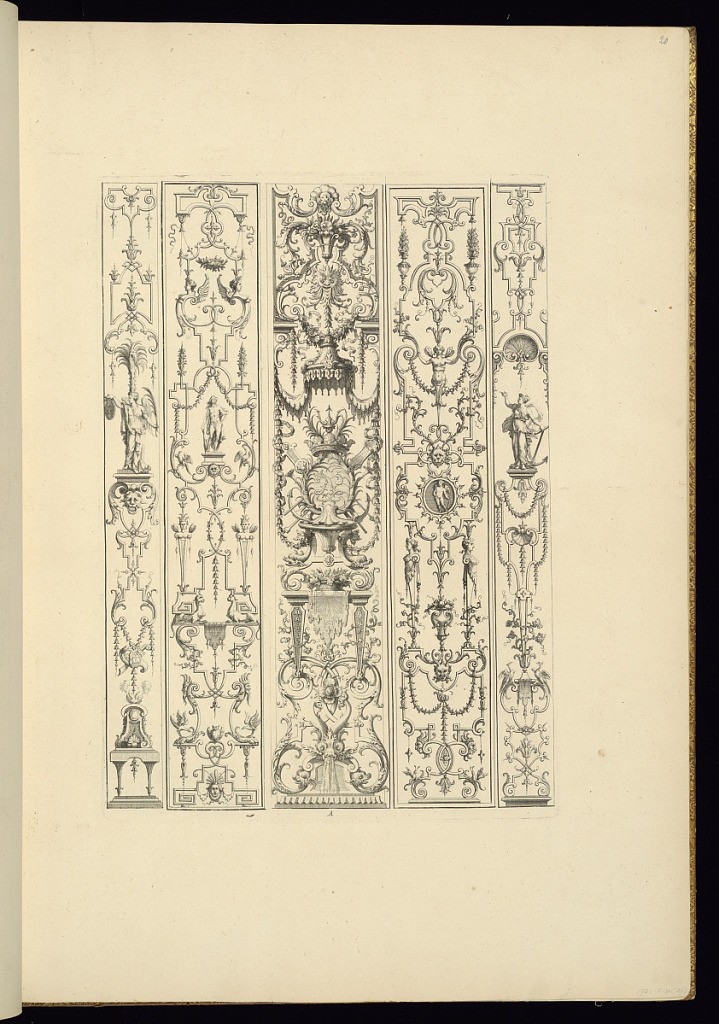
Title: Panel Designs of Grotesque Ornamentation
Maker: Jean Berain, the elder, French, 1640-1711
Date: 1711
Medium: Engraving on laid paper
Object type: Bound print
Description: Panel Designs composed of grotesques. The panels include such motifs as: statues, trophies, mascarons, owls, sphynxes, harpies, terms, baldachins, scrolls, and putti. The plate is not signed but is lettered with an "A" at the bottom.